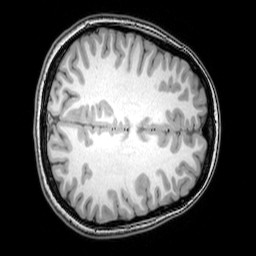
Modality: T1w
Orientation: axial
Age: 21
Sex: female
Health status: healthy
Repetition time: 0.081 s
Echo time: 0.037 s